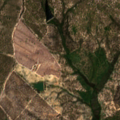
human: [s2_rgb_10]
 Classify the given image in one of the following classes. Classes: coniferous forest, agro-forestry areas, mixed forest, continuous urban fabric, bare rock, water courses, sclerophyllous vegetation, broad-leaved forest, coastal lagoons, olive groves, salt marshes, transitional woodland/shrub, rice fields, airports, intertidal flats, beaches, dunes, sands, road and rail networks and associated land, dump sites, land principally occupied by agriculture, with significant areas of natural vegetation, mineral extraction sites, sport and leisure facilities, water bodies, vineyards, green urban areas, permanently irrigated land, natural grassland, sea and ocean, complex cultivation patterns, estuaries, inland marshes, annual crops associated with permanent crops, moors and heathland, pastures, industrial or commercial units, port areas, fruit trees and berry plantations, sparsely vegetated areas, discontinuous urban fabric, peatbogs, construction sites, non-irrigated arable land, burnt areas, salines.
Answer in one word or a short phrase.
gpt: rice fields, broad-leaved forest, transitional woodland/shrub